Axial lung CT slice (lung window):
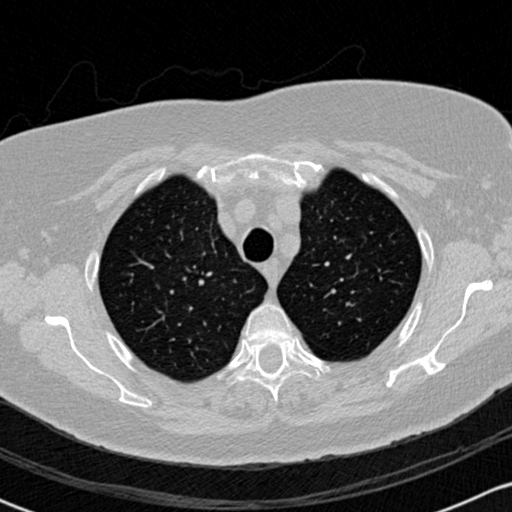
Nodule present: no